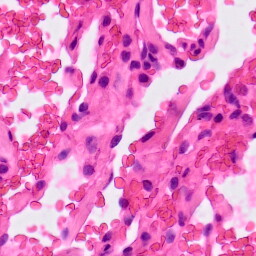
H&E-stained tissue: Lung